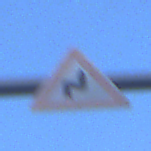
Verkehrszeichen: DoppelkurveRechts
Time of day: Dawn
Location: Outdoor (Urban)
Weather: PartlyCloudy
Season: NotSpecified
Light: Natural